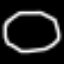
Label: octagon